Question: I need to copy tables's cell with text and images to another table in another file.
'''
# -*- coding: utf-8 -*-
from docx import Document
oldDocument = Document("d:/first.docx")
newDocument = Document()
temp = oldDocument.tables[9].rows[1].cells[1]
table = newDocument .add_table(rows=1, cols=1)
table.rows[0].cells[0] = temp
newDocument .save("d:/second.docx")
'''
This is example of table

And this this Error
TypeError: 'tuple' object does not support item assignment
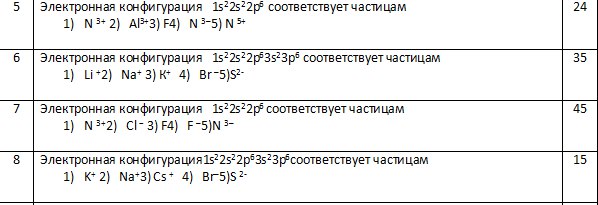
Answer: You can't simply copy an object from one document to another. 'python-docx' API objects are proxy objects, meaning they are a wrapper around the XML that actually constitutes the paragraph, cell, etc.
You'll need to read the content from the source document, then create the required structure (like table, cells, paragraphs) in the target document, placing the content where it should go.
You may be able to do something a little fancier if you go down to the 'lxml' layer, perhaps copying the text with all its formatting (superscripts etc.), but that will require digging into the internals and understanding the underlying XML structure. If you search on 'python-docx workaround function' you should find some examples to get you started.